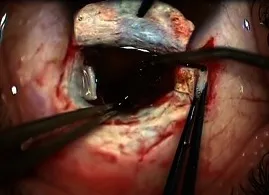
Fig. 6Tumor electroexcision.
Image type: medical_photograph (other_medical_photograph)